Question: Is there a way (in Fluent NHibernate) to cascade delete from tables which have no direct relationship with each other? I have the situation below:

What I would to happen is for Authorizations to be cascade deleted when a CustomerProduct is deleted (where auth.Customer = cp.Customer and auth.Product = cp.Product).
Authorization did have a direct relationship with CustomerProduct up until recently but it's been broken away from that so I can't solve the issue that way.
I was hoping to do something like (from CustomerProduct mappings):
'''
mapping.HasMany<Authorization>(x => x.Authorizations)
.KeyColumn("ProductID")
.KeyColumn("CustomerID")
.Cascade.AllDeleteOrphan();
'''
But obviously that's not going to work as there's no Authorizations member in CustomerProduct (at least I think that's why it doesn't work ^^).
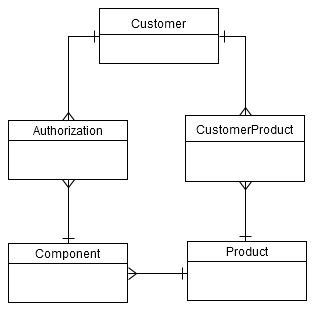
Answer: This should be solved in the business layer, since there is a piece of business logic that knows how to remove the relation of a customer to a product.